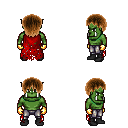
a pixel art fantasy rpg character, male body template, orc, green skin, red tattered cape, metal pants, brown plain hairstyle, gold gloves, black shoes, four views (front, back, left, right), 2x2 character sprite sheet, small pixel art, hard edges, no anti-aliasing